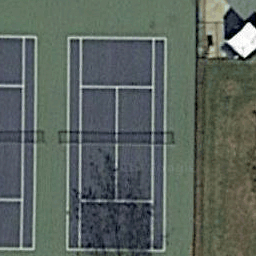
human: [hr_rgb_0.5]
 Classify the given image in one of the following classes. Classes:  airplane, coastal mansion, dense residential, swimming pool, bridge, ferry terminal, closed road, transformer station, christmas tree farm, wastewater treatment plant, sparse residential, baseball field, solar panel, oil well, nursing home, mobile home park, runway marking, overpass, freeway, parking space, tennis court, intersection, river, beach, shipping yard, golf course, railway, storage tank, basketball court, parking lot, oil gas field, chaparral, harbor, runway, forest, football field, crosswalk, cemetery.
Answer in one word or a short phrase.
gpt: tennis court